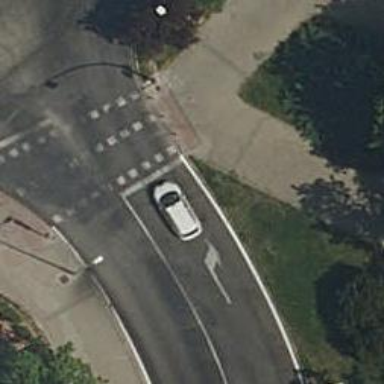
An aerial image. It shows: Crossing on the footway with traffic signals.